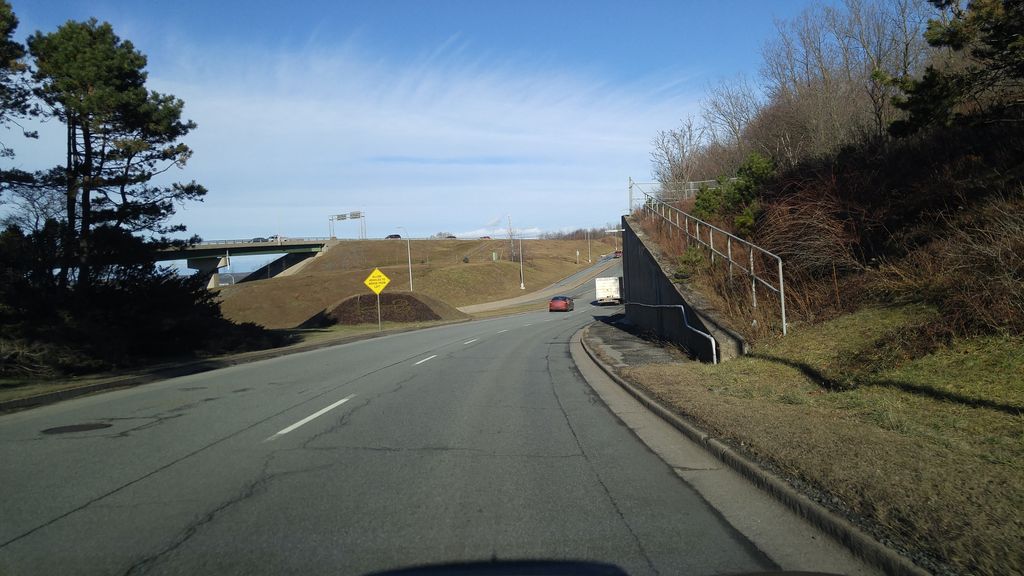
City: halifax